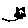
Label: cat